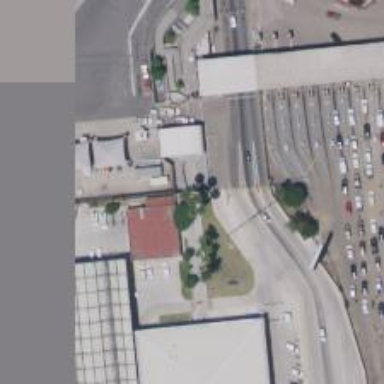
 specifically the US-Mexico border fence."